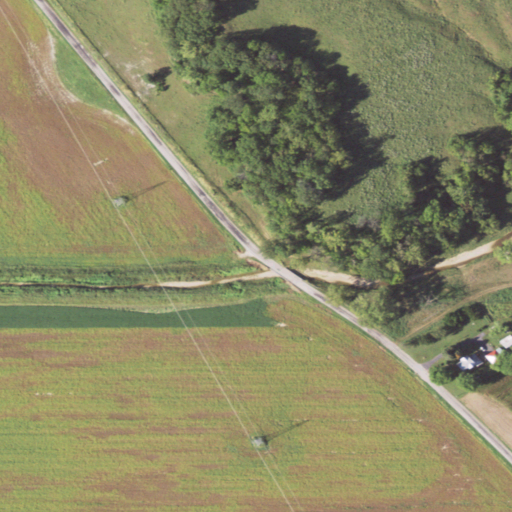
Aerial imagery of valley in Illinois named McNabb Hollow containing cultivated crops, pasture, deciduous forest, mixed forest, open development, and low intensity development